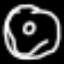
Label: donut